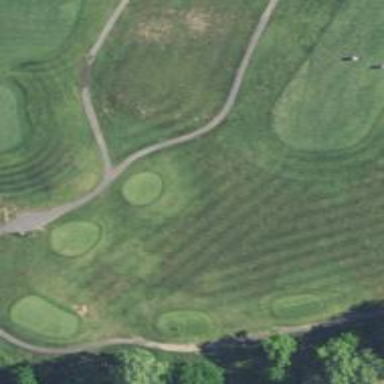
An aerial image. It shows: Golf tee.